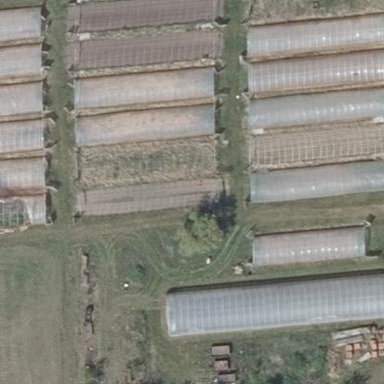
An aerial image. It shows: Area dedicated to greenhouse horticulture.